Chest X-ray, AP view. Patient: 46 years old, sex F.
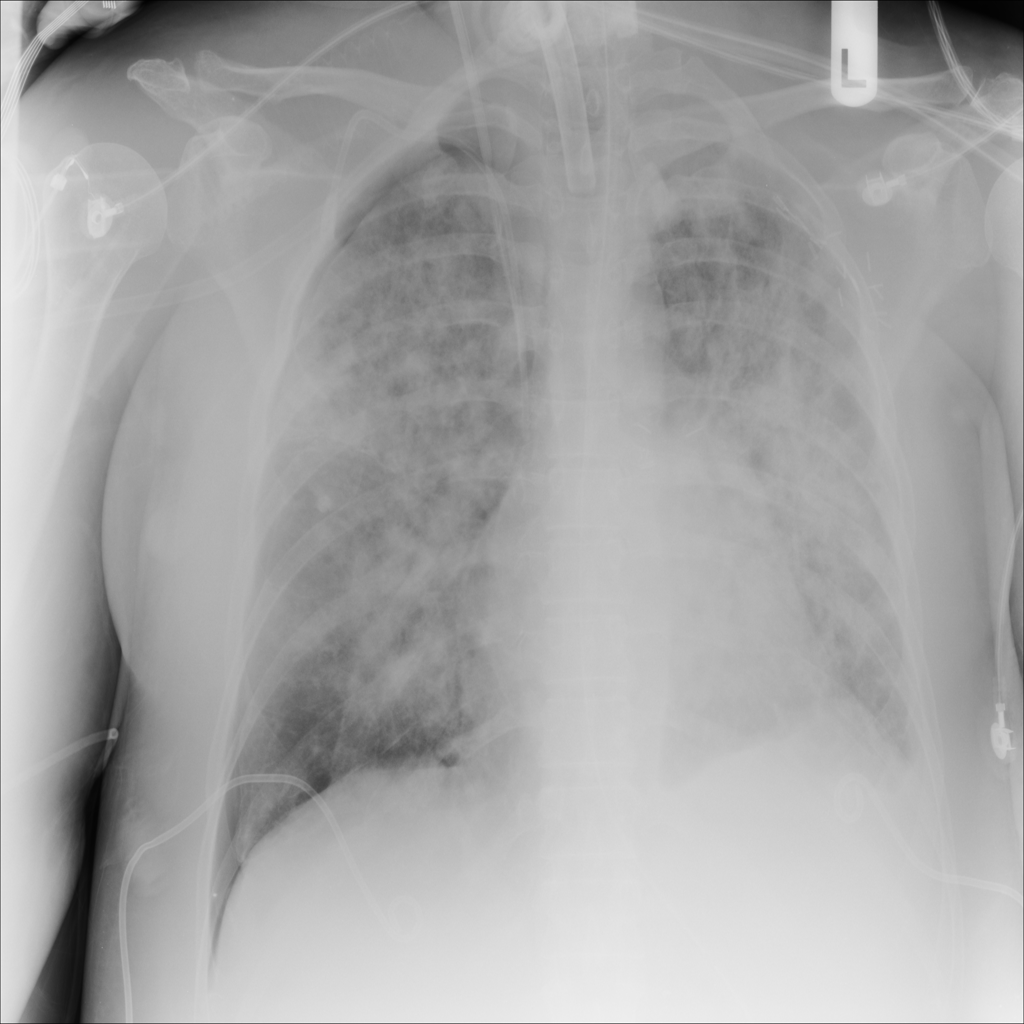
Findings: No Finding